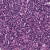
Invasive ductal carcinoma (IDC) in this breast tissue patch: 1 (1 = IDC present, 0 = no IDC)